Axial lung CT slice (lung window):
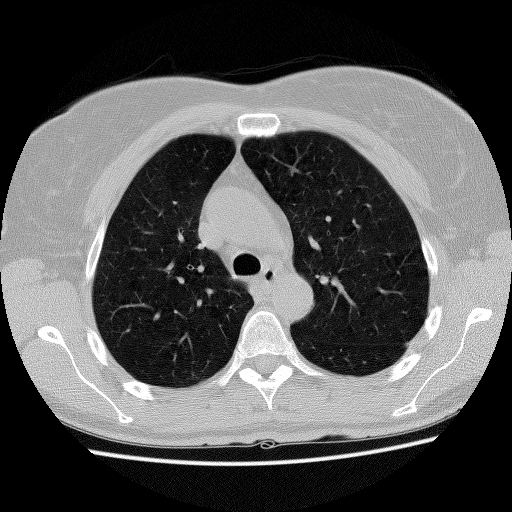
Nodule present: no